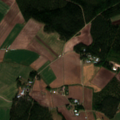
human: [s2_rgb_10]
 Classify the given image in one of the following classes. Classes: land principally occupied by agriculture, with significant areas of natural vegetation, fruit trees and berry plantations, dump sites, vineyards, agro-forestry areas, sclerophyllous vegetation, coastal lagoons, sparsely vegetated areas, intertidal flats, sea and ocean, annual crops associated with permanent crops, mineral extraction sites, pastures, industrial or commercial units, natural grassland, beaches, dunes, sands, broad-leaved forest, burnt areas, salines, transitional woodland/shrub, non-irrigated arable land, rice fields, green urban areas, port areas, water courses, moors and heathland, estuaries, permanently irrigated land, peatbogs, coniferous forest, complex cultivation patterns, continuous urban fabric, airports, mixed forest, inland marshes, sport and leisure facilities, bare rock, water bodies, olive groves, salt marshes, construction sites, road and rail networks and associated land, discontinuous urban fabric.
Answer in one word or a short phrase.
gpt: non-irrigated arable land, land principally occupied by agriculture, with significant areas of natural vegetation, coniferous forest, mixed forest